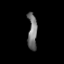
Tissue: prostate
Cell type: Fibroblasts
Senescence score: 0.8704
Nuclear area (px): 329
Mean DAPI intensity: 115.711